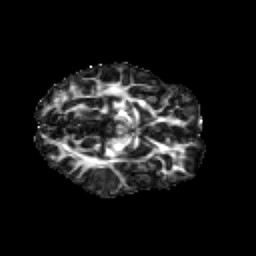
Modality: FA
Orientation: axial
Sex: female
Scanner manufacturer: siemens
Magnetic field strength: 3 T
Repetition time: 5 s
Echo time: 0.071 s